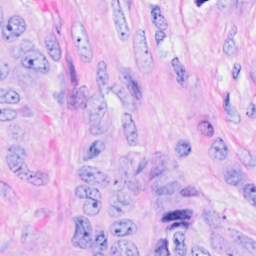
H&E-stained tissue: Breast